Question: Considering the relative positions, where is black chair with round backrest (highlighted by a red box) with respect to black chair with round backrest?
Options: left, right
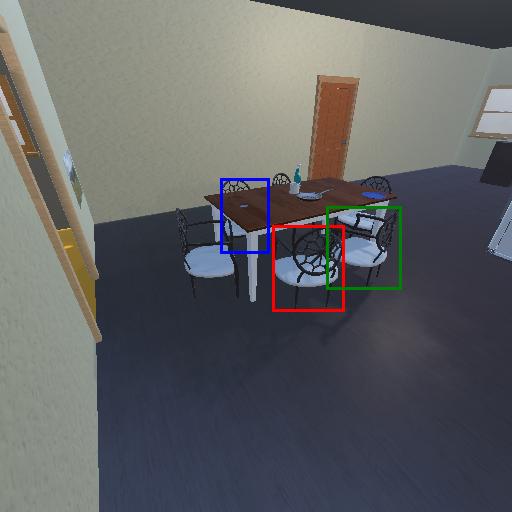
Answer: left